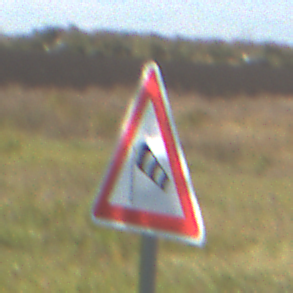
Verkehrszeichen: SeitenwindVonLinks
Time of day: MorningAfternoon
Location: Outdoor (Nature)
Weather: Clear
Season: Autumn
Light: Natural